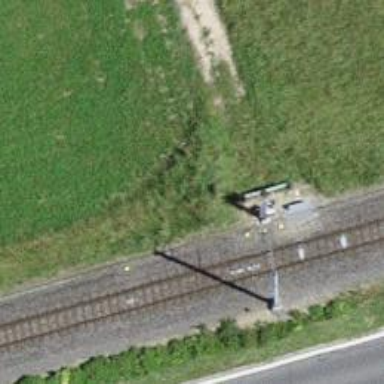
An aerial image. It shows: Track with grade3 tracktype.